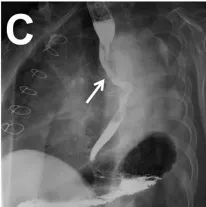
(C) Esophageal barium radiography showing that the tumor at the left hilum had compressed the adjacent esophagus (white arrow).
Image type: radiology (x_ray)